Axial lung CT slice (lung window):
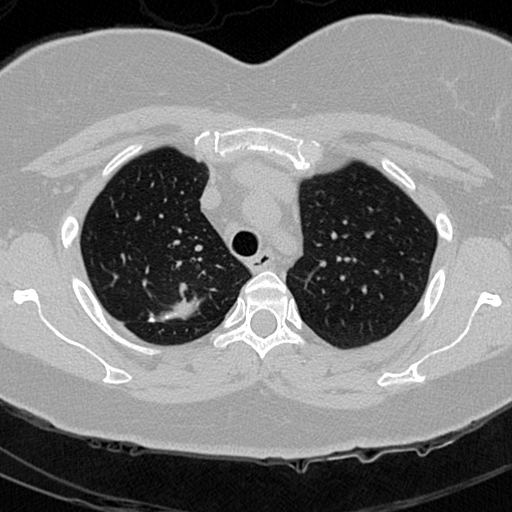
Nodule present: no